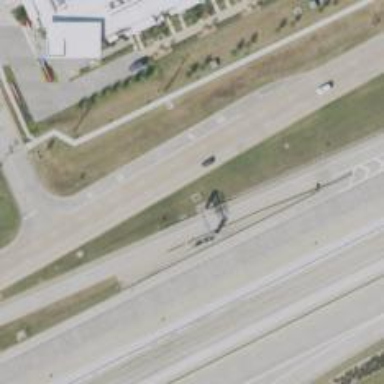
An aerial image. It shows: Toll gantry on the road.